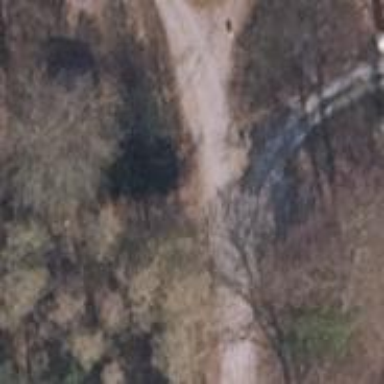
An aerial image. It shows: Gravel driveway serving as service road.